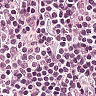
Metastatic tissue present: no